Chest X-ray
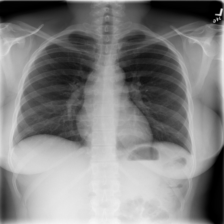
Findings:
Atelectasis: negative
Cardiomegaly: negative
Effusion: negative
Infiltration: negative
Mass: negative
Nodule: negative
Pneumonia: negative
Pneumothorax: negative
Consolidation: negative
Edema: negative
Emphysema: negative
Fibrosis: negative
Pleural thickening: negative
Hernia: negative